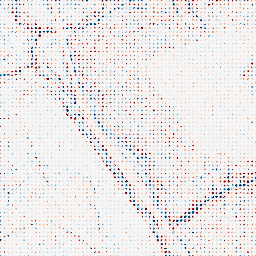
Category: edge_preserving
Decomposition family: bilateral
Decomposition parameters: d: 5
sigma_color: 75
sigma_space: 150
Upsampling method: sinc_blackman
Upsampling parameters: scale: 8
kernel_size: 4
Upsampling scale: 8